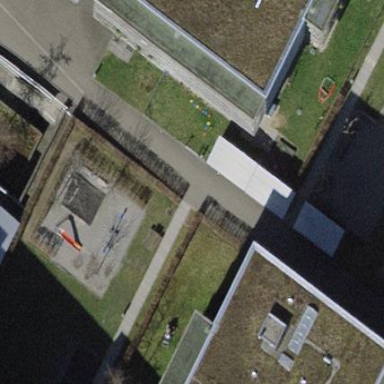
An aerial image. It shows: Playground area for leisure activities on the land.